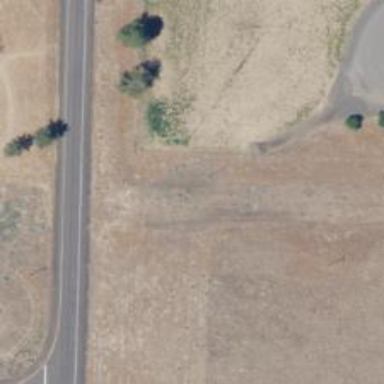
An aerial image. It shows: Abandoned driveway.